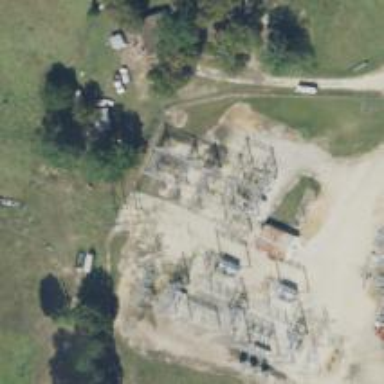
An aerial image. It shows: Outdoor power substation surrounded by fence. The substation is specifically for distribution purposes.